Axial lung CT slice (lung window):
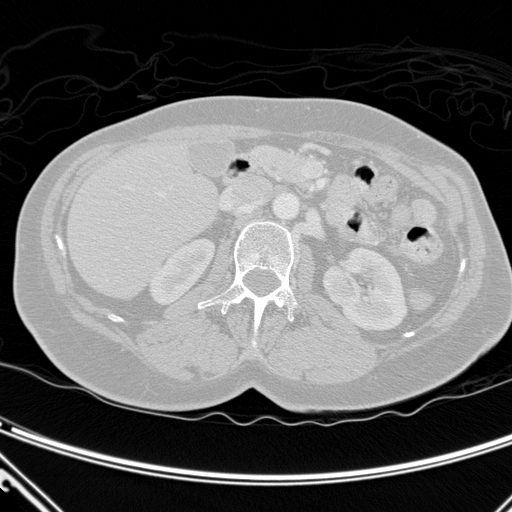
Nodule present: no